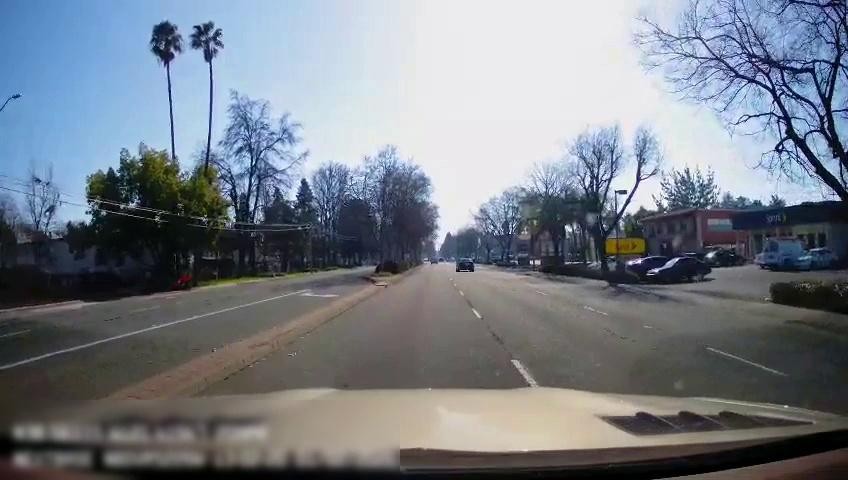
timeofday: Day
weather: Sunny
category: Drivable Space
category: Drivable Space
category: Vehicles | Car
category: Vehicles | Car
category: Vehicles | Car
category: Vehicles | Car
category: Vehicles | Car
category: Vehicles | Truck
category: Vehicles | SUV
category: Lanes | Opposite Lane
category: Lanes | Current Lane
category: Lanes | Alternate Lane